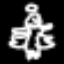
Label: angel